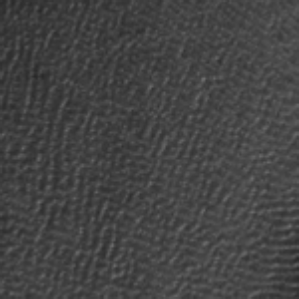
Label: frost